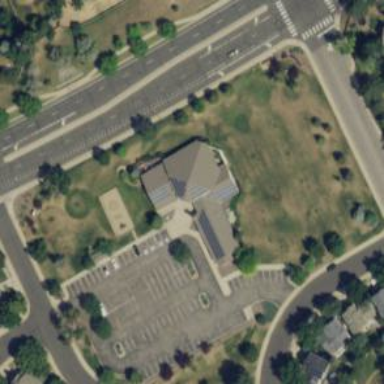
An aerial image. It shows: Place of worship.